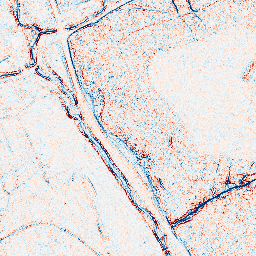
Category: classical
Decomposition family: uniform
Decomposition parameters: size: 3
Upsampling method: quartic
Upsampling parameters: scale: 8
Upsampling scale: 8